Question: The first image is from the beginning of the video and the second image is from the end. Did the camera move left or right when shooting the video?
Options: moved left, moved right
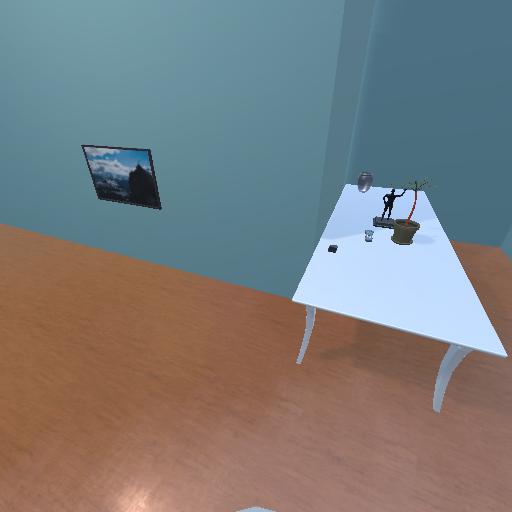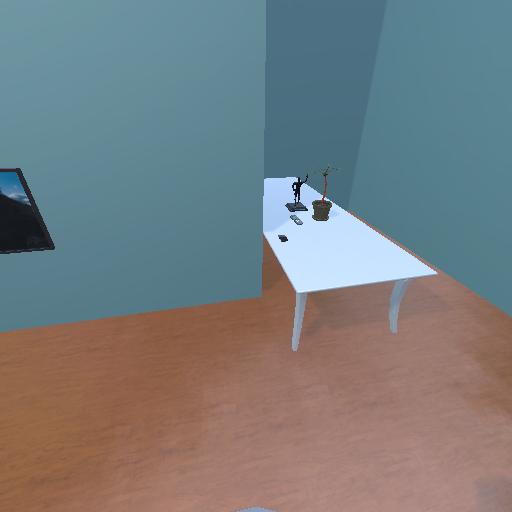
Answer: moved left